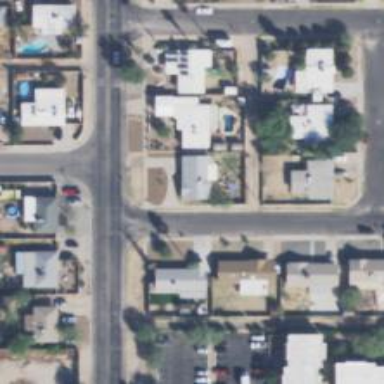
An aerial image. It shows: Alleyway designated as service road.